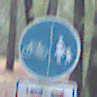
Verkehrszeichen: GetrennterRadUndGehwegRadwegLinks
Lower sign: BesondereFahrzeugeUndTransportgueter8
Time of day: SunriseSunset
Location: Outdoor (Nature)
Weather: NotSpecified
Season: Autumn
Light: Natural